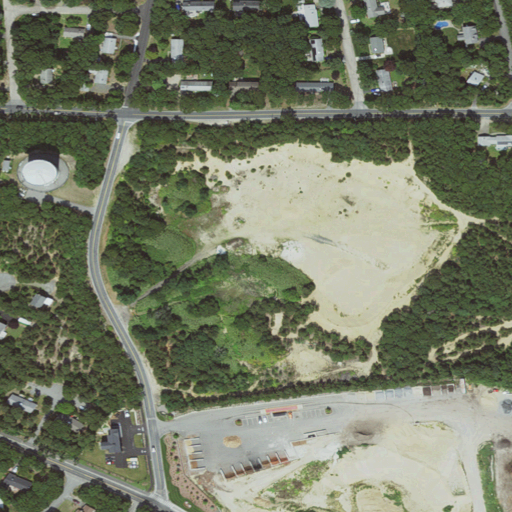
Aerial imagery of mountain in Massachusetts named Hokum Rock containing barren land, low intensity development, medium intensity development, grassland, open development, mixed forest, and high intensity development